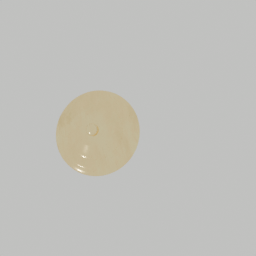
Label: lighting